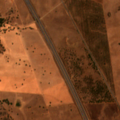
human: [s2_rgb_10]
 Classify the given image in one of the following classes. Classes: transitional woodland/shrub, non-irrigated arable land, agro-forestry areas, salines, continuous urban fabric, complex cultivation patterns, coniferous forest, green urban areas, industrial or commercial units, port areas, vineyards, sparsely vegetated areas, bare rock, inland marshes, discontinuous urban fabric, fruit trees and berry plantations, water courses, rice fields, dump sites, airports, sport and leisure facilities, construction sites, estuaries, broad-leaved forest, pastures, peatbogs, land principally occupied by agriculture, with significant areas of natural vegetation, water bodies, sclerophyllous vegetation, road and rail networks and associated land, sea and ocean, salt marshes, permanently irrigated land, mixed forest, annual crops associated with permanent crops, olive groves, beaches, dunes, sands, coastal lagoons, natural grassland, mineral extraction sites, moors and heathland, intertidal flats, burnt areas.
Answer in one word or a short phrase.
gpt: non-irrigated arable land, agro-forestry areas, broad-leaved forest, transitional woodland/shrub